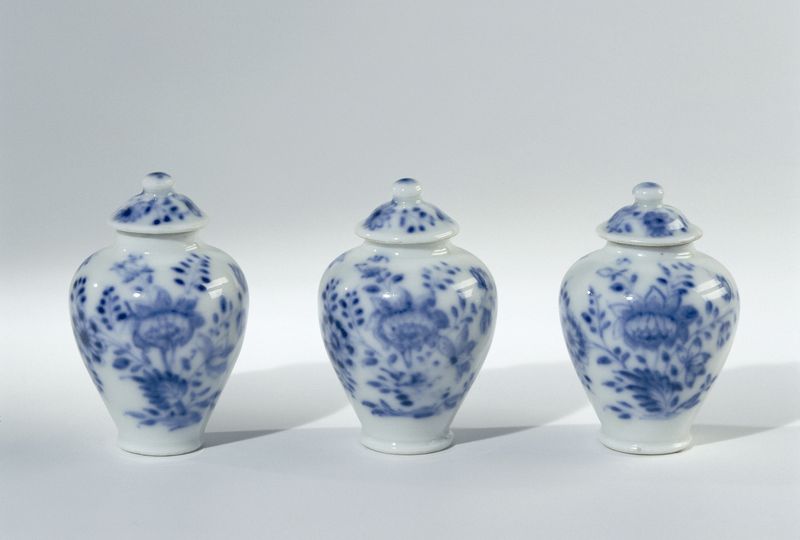
Titel: Vaas met deksel, beschilderd met planten en een insekt
Künstler: Meissener Porzellan Manufaktur
Standort: Amsterdam
Institution: Rijksmuseum
Schlagwörter: porcelaine, pot, perse, chine, iran, potiche